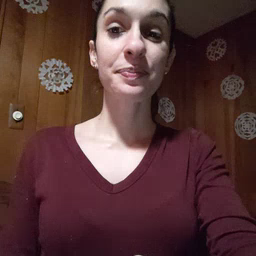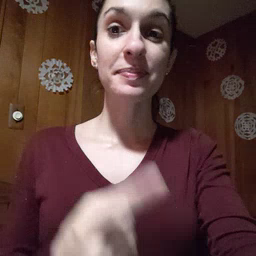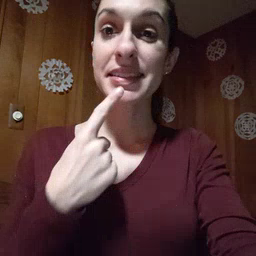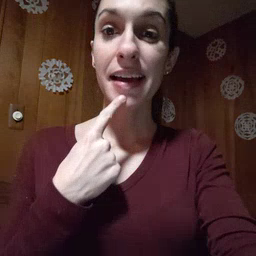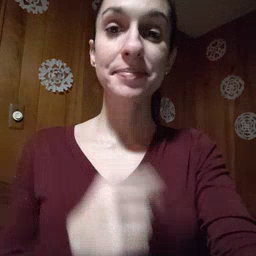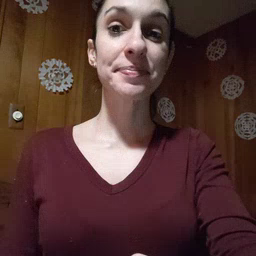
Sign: say